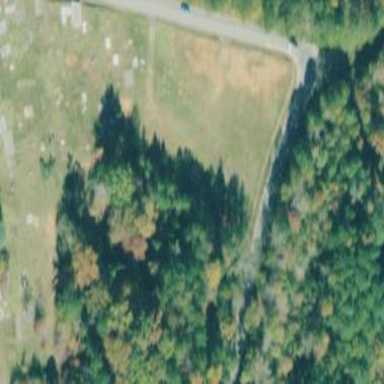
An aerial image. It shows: Cemetery with graves.